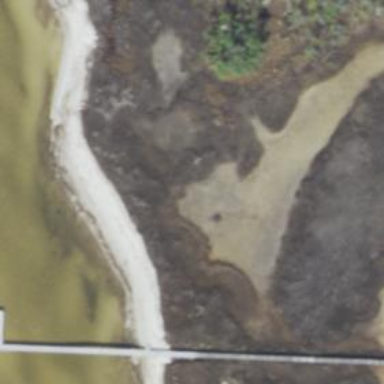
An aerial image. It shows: Marshy wetland area.